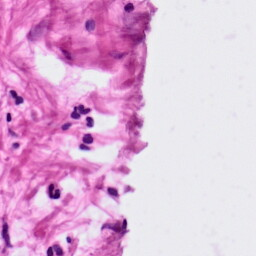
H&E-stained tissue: Ovarian